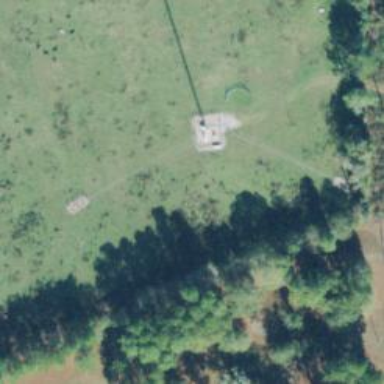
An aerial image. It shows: Communication mast tower.